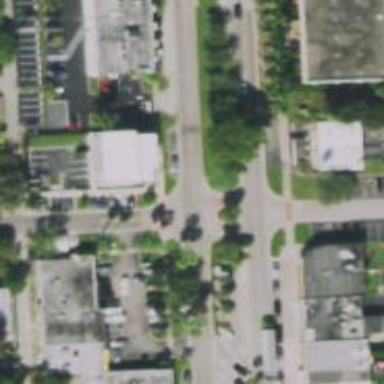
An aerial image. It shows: Turning loop on the road.